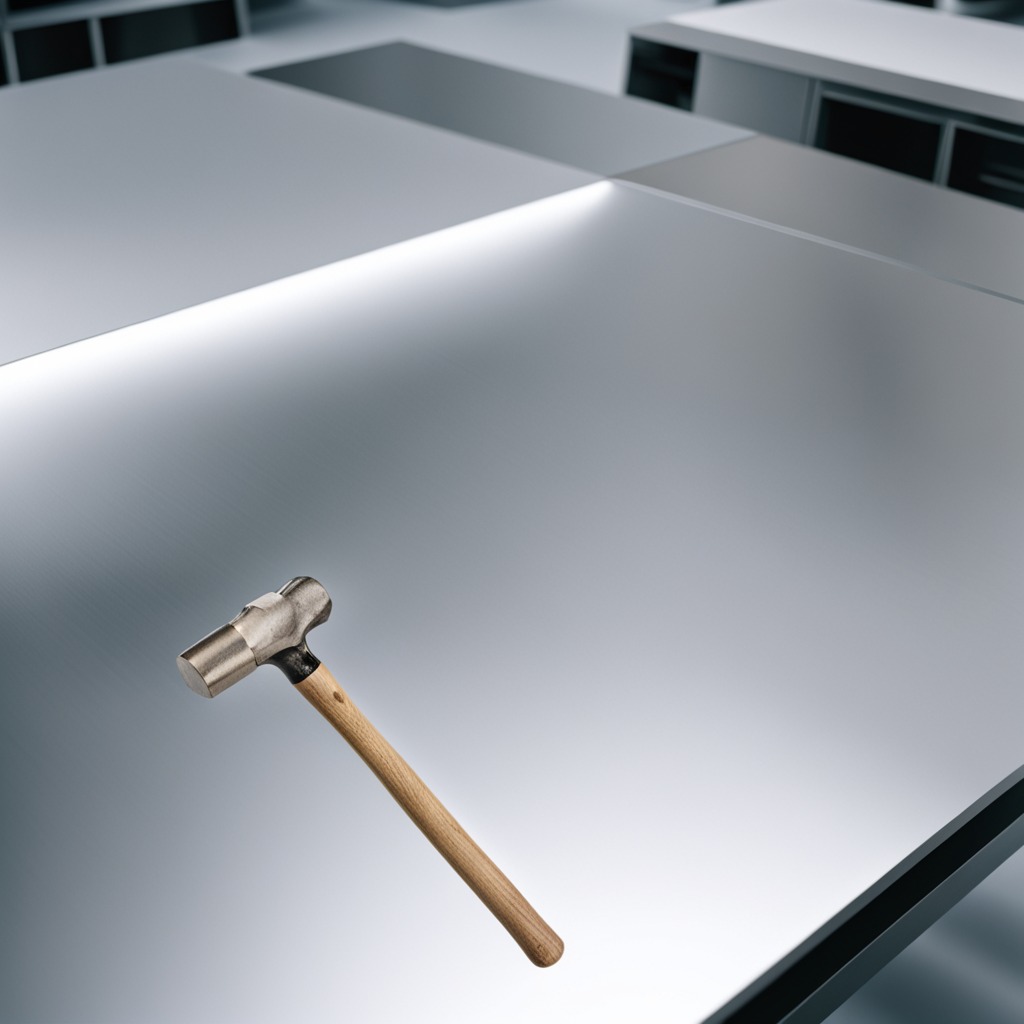
A hammer is lying on the stainless steel table in a high-end prototyping lab.